Question: do you know how to make a certain part of a picture (jpg) semitransparent, like in the attached image?
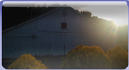
Answer: JPEG doesn't support transparency. Can you use a 32-bit PNG instead?
If you have an existing image that you want to apply some transparency pattern to, you will need to create a Bitmap object in code, draw your image, then set some flags to allow you to draw the transparency levels over it, a bit like a Photoshop layer mask. I did a search for Android alpha masking, and found this <URL>.